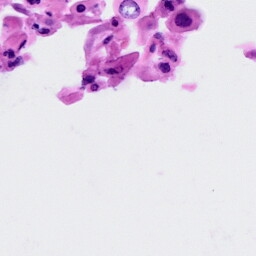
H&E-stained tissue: Cervix